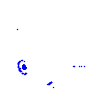
Particle: electron